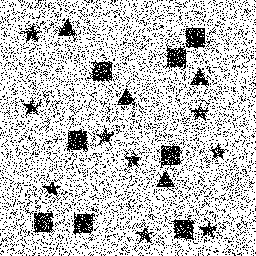
Squares: 8
Triangles: 4
Stars: 9
Total shapes: 21